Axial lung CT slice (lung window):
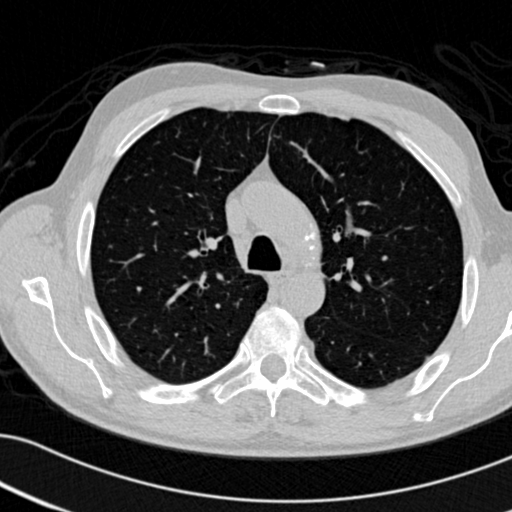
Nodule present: no